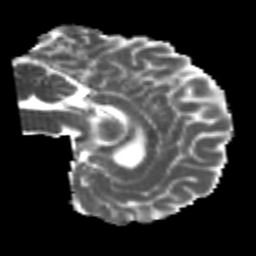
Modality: MD
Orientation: sagittal
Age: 20
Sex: male
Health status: healthy
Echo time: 0.074 s